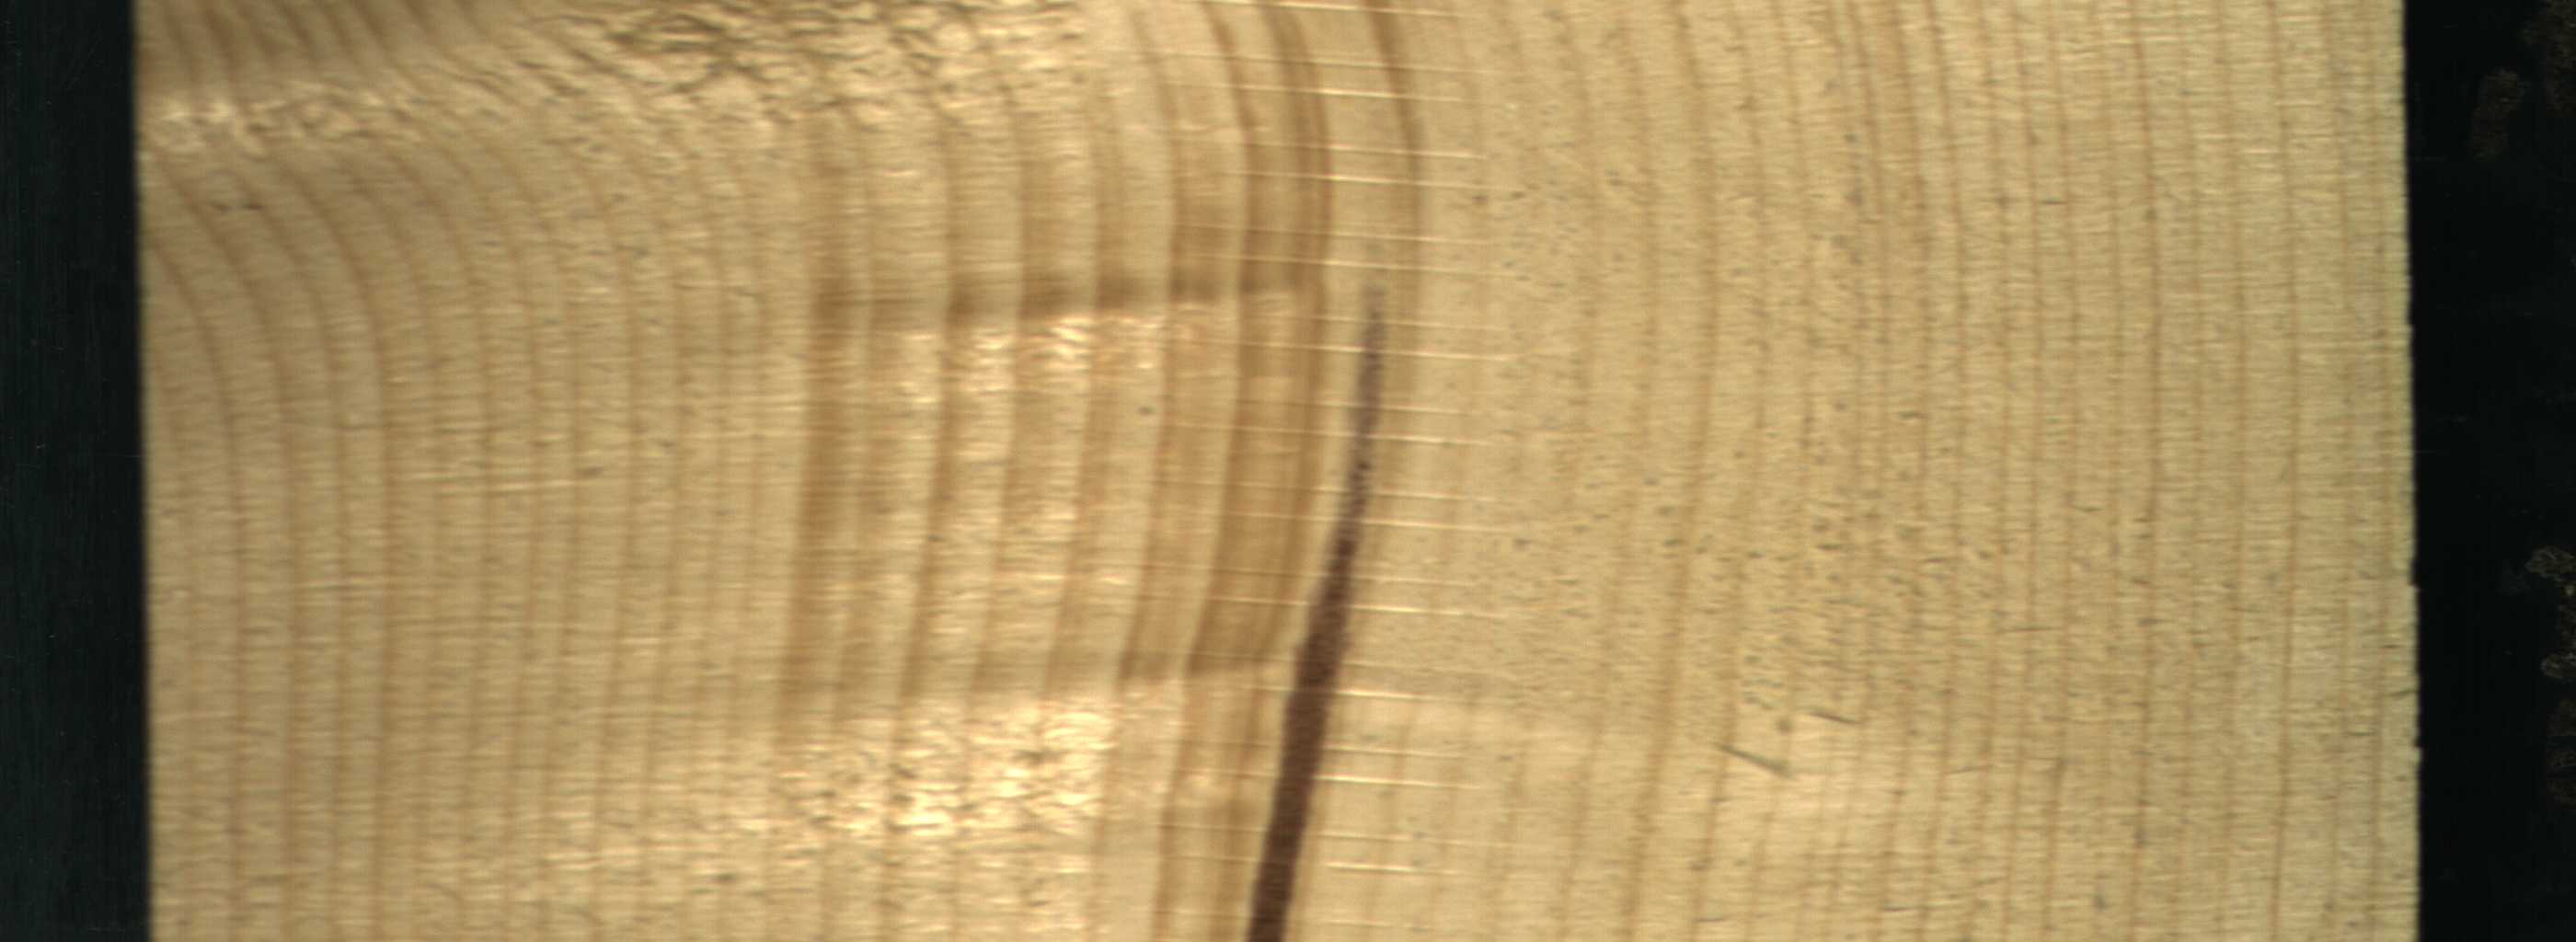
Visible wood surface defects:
Marrow